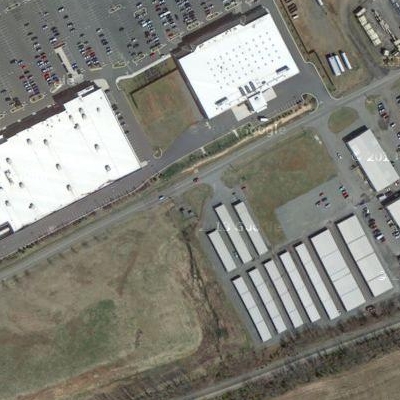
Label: cIndustry